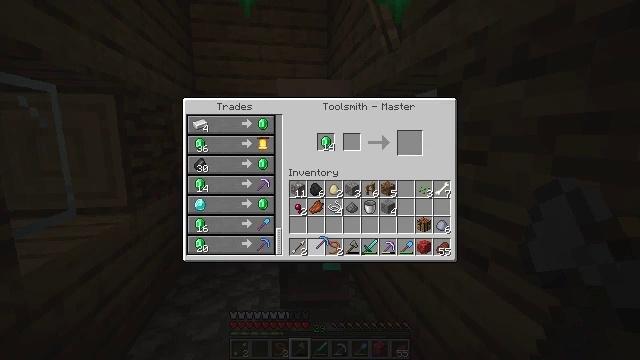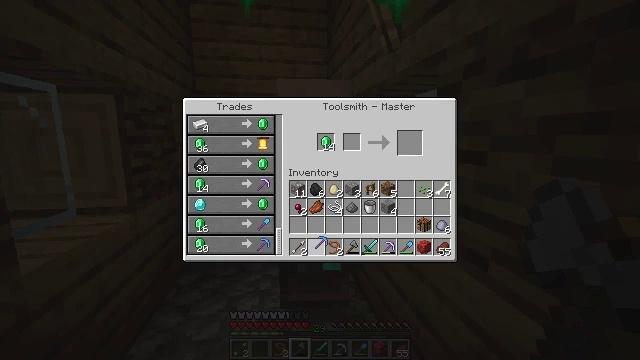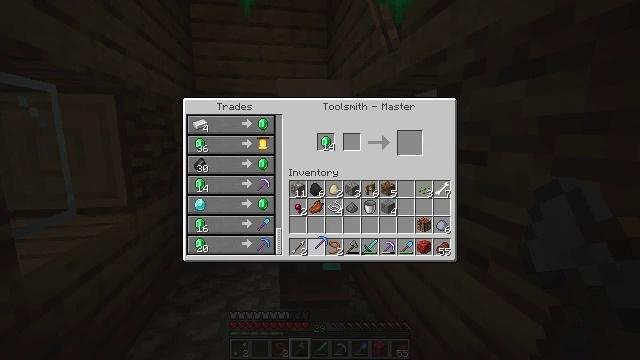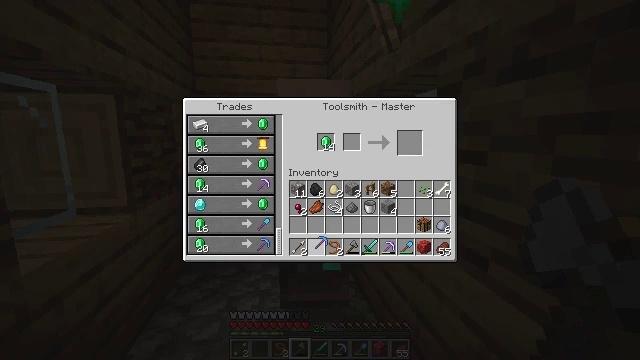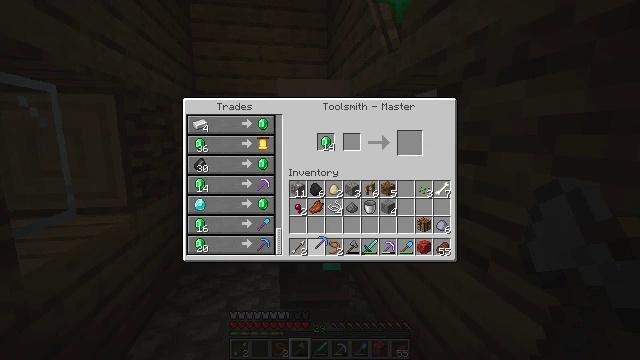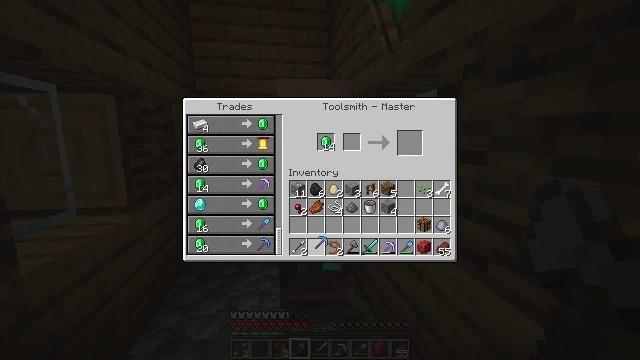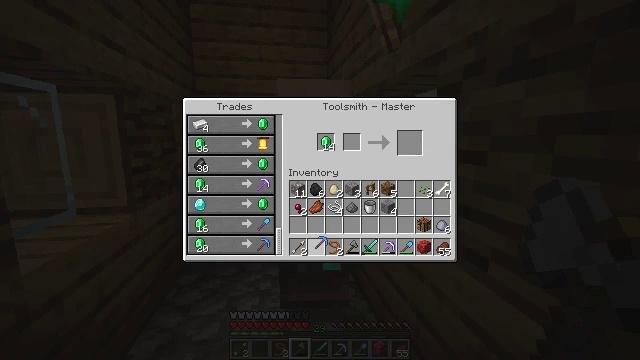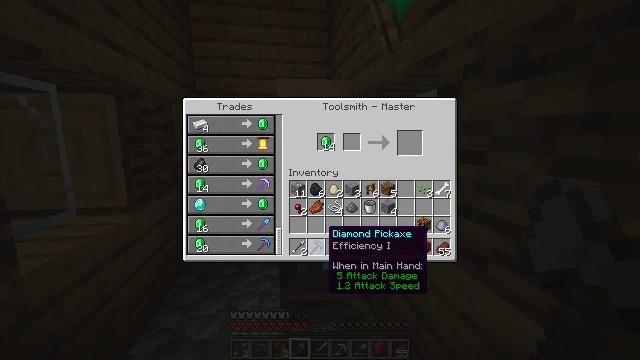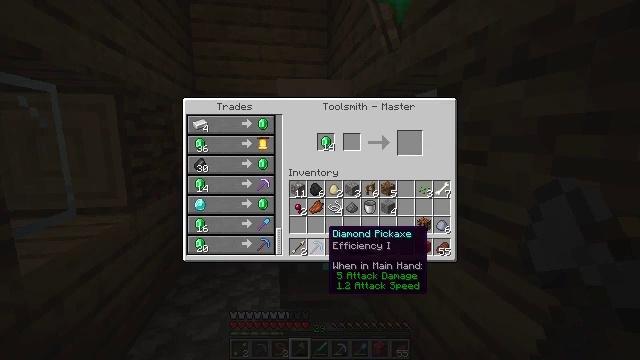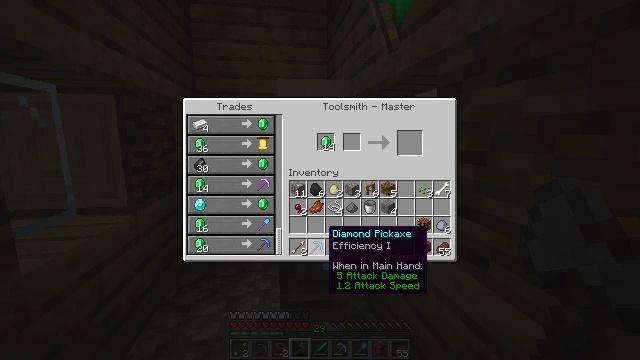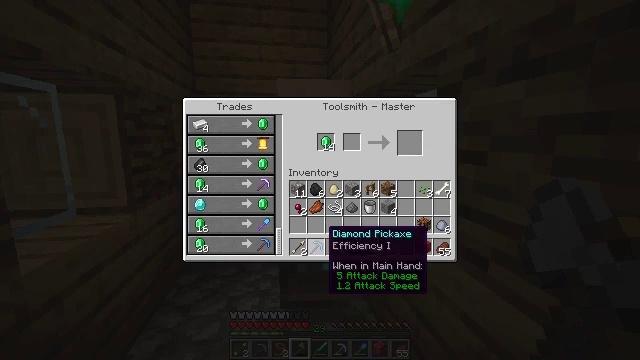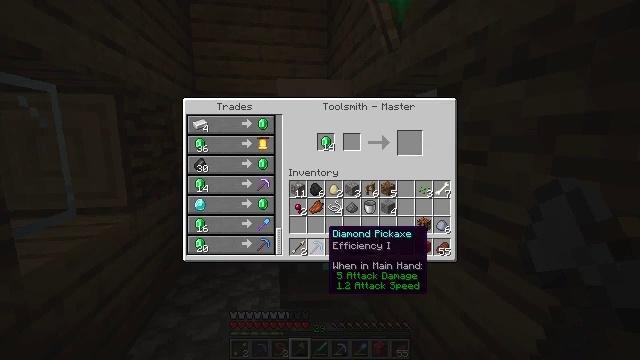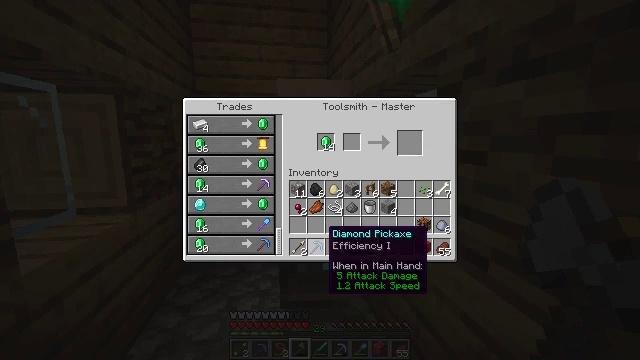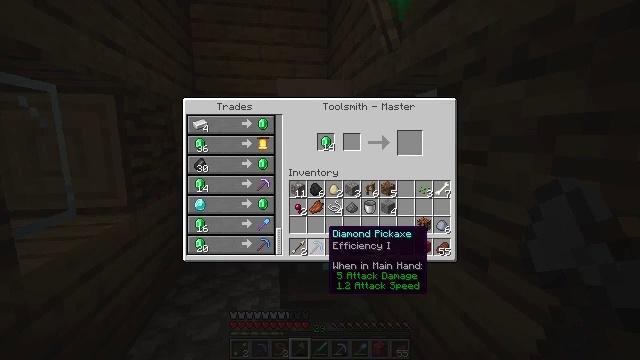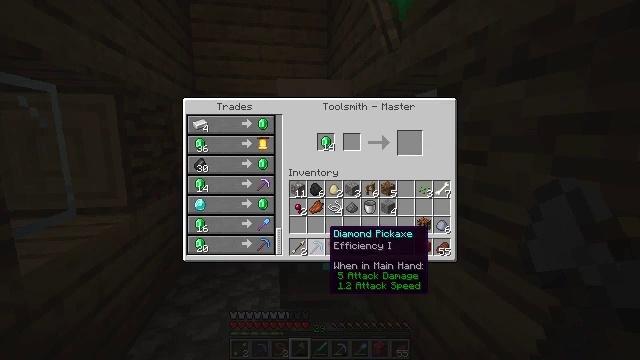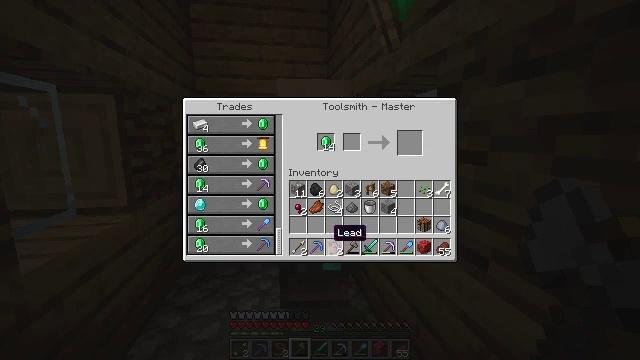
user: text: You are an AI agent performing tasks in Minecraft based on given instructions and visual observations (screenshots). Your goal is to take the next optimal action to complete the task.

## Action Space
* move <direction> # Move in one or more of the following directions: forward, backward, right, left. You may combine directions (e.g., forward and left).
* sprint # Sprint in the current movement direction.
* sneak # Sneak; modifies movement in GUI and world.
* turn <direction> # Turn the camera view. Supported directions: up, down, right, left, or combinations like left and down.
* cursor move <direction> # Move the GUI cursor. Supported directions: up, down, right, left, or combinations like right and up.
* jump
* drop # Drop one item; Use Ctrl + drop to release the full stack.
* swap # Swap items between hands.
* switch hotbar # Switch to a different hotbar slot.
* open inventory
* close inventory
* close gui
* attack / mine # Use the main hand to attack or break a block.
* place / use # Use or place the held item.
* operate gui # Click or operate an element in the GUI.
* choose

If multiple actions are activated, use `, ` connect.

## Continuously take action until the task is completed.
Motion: motion action
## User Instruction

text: Remove a lead from the inventory.
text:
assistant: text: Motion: no_op
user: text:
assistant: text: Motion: no_op
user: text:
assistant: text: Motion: no_op
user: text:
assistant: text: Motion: operate gui
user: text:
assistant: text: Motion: operate gui
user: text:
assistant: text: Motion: operate gui
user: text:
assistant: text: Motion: no_op
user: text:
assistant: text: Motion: no_op
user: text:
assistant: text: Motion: no_op
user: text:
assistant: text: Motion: no_op
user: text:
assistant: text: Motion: no_op
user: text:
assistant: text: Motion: no_op
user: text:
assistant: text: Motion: no_op
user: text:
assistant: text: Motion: no_op
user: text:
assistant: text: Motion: no_op
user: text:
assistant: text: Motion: no_op
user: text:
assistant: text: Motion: no_op
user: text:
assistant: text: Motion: no_op
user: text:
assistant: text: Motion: no_op
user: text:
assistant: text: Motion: no_op
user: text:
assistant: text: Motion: no_op
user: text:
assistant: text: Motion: no_op
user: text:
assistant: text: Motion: no_op
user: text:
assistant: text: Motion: no_op
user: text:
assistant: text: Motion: no_op
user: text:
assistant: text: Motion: no_op
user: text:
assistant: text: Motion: no_op
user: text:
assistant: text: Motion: no_op
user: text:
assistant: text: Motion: no_op
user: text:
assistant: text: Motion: no_op